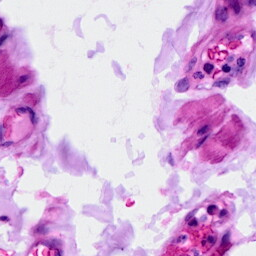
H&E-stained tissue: Ovarian